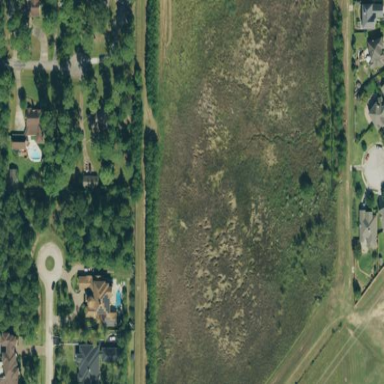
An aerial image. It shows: Detention basin used for land drainage purposes.